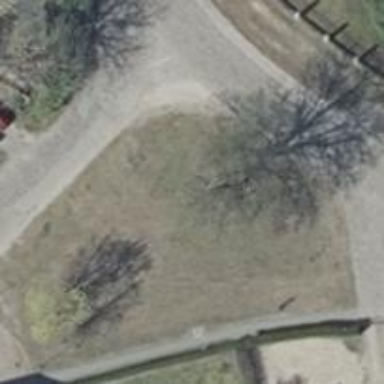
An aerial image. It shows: Park with broadleaved deciduous trees.